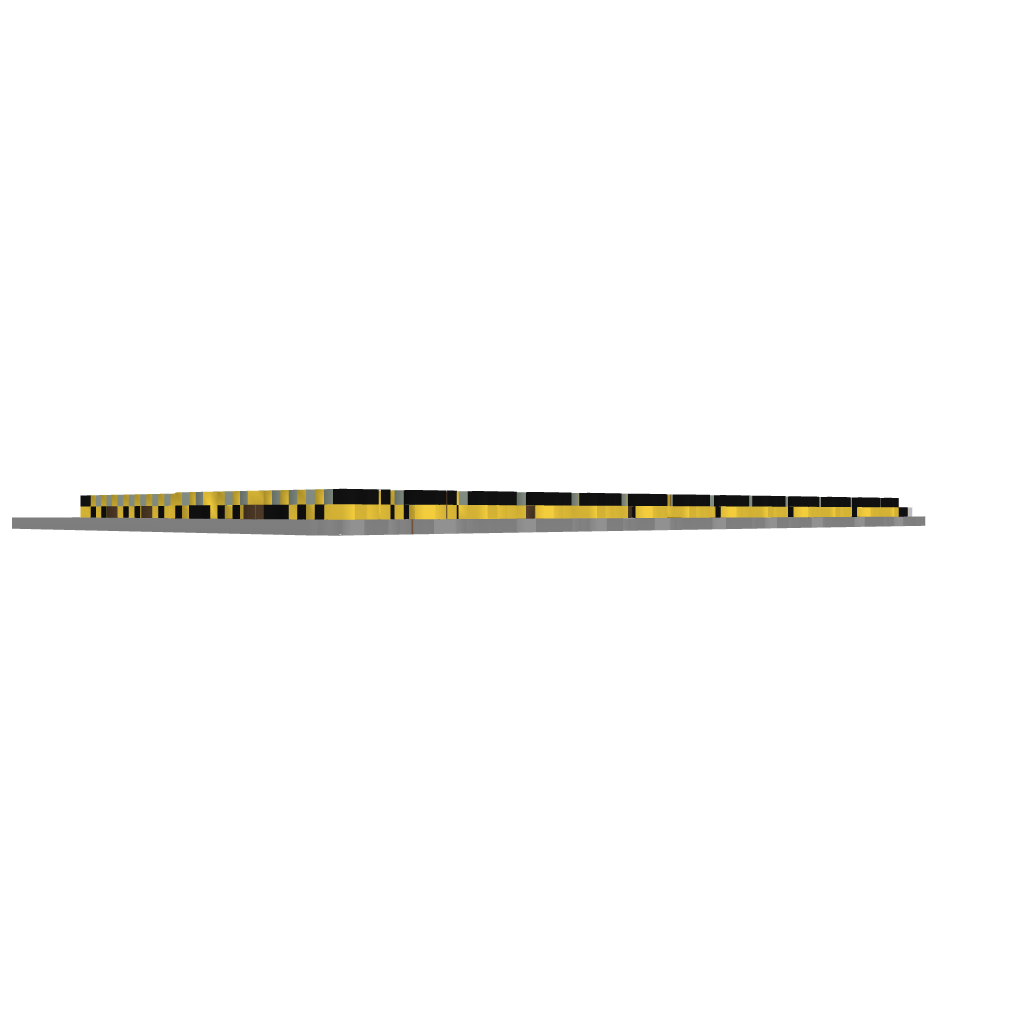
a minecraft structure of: Skyrim theme note blocks